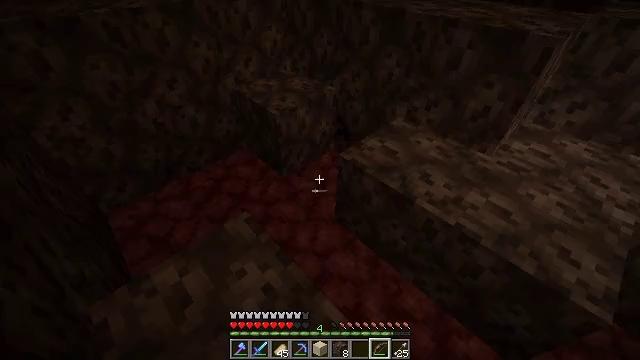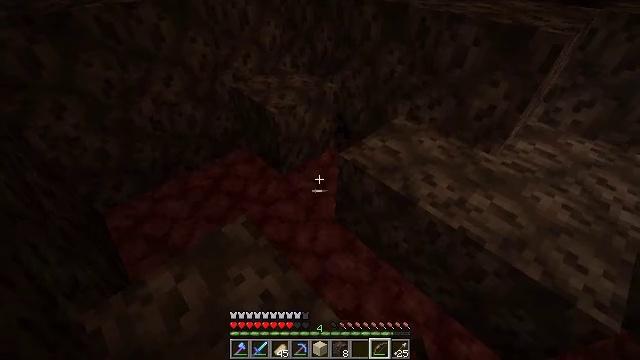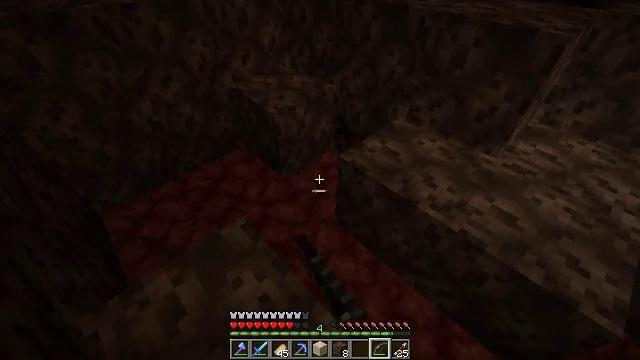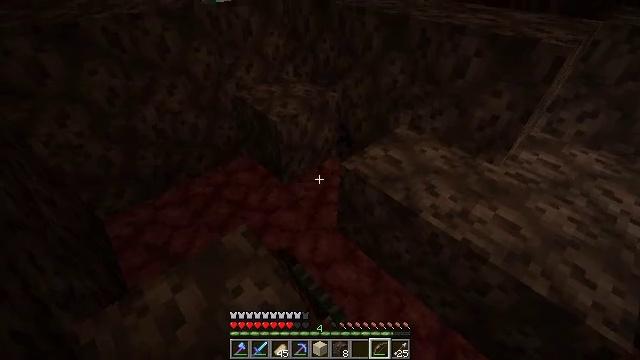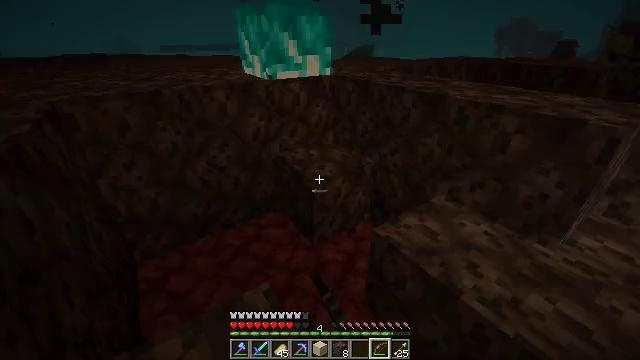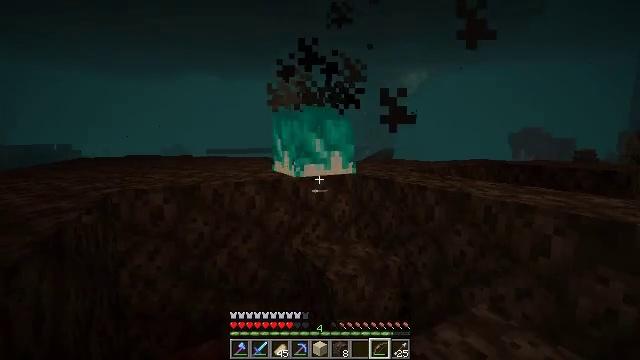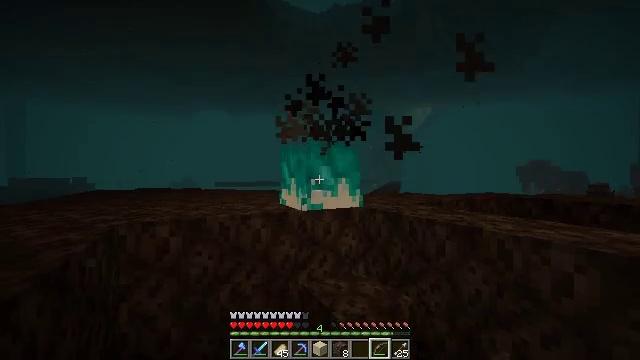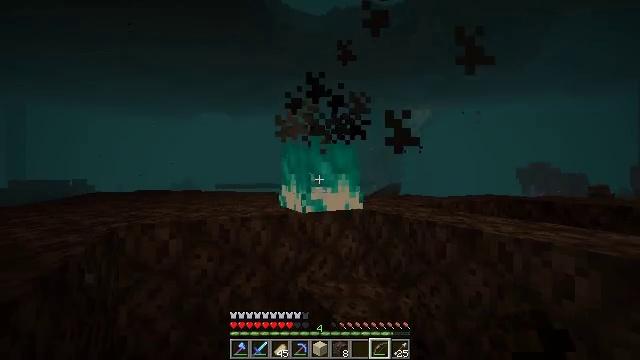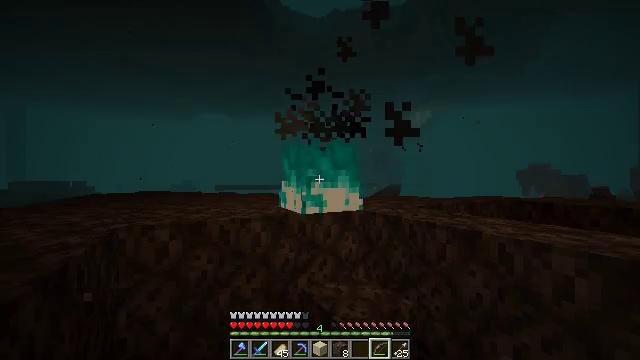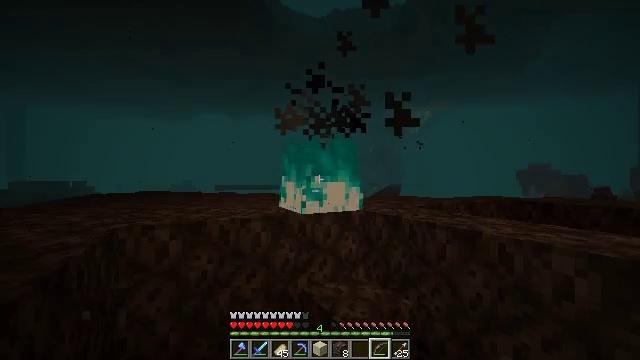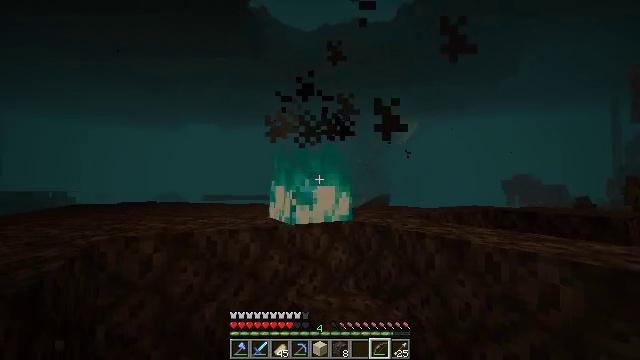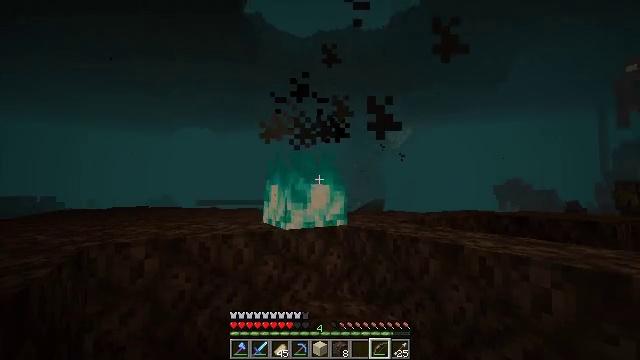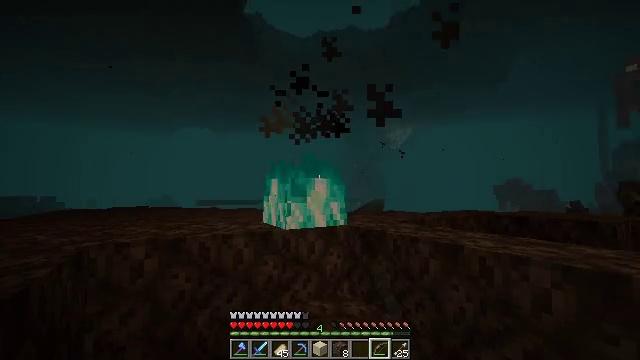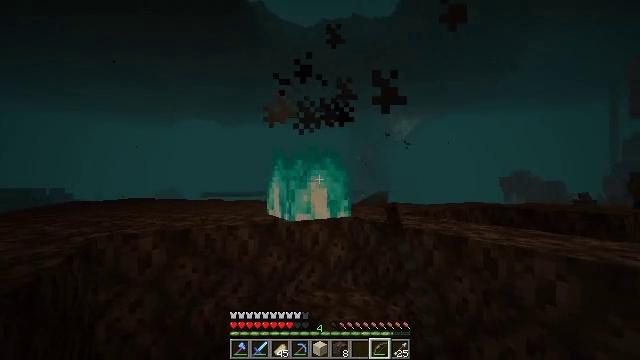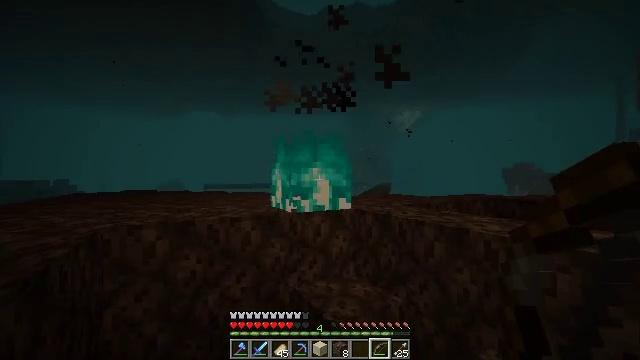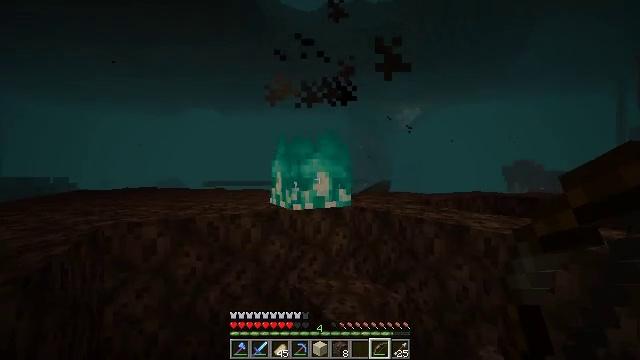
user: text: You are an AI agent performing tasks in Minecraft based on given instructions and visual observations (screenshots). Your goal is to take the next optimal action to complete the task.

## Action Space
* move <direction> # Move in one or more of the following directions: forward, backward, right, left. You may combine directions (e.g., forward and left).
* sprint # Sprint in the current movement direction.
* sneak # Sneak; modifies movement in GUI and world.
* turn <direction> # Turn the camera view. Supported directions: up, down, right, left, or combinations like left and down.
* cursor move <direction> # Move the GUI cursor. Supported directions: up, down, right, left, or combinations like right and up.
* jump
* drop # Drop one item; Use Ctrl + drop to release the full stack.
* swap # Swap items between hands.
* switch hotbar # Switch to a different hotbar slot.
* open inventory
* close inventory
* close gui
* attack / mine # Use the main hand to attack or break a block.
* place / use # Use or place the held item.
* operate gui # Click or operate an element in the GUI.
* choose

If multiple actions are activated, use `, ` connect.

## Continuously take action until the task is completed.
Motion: motion action
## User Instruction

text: Get rid of the soul fire.
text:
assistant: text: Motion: turn down, attack / mine
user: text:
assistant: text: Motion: attack / mine
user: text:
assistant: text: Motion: turn up, attack / mine
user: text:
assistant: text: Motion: turn left and up
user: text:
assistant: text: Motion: turn left and up
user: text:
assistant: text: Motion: turn left and up
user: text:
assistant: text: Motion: no_op
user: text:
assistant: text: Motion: attack / mine
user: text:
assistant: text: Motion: attack / mine
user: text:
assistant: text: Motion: turn right and up, attack / mine
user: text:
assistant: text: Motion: turn right and up, attack / mine
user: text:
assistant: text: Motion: attack / mine
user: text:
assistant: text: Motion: turn down, attack / mine
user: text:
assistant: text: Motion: turn down, attack / mine
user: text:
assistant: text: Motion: attack / mine
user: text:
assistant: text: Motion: turn down
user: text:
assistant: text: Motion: turn down
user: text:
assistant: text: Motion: no_op
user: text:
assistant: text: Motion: attack / mine
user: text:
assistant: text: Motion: attack / mine
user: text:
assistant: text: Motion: attack / mine
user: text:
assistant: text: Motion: attack / mine
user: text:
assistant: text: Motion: attack / mine
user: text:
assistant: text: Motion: attack / mine